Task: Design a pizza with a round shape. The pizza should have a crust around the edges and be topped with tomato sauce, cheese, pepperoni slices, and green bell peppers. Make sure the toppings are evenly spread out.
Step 388:
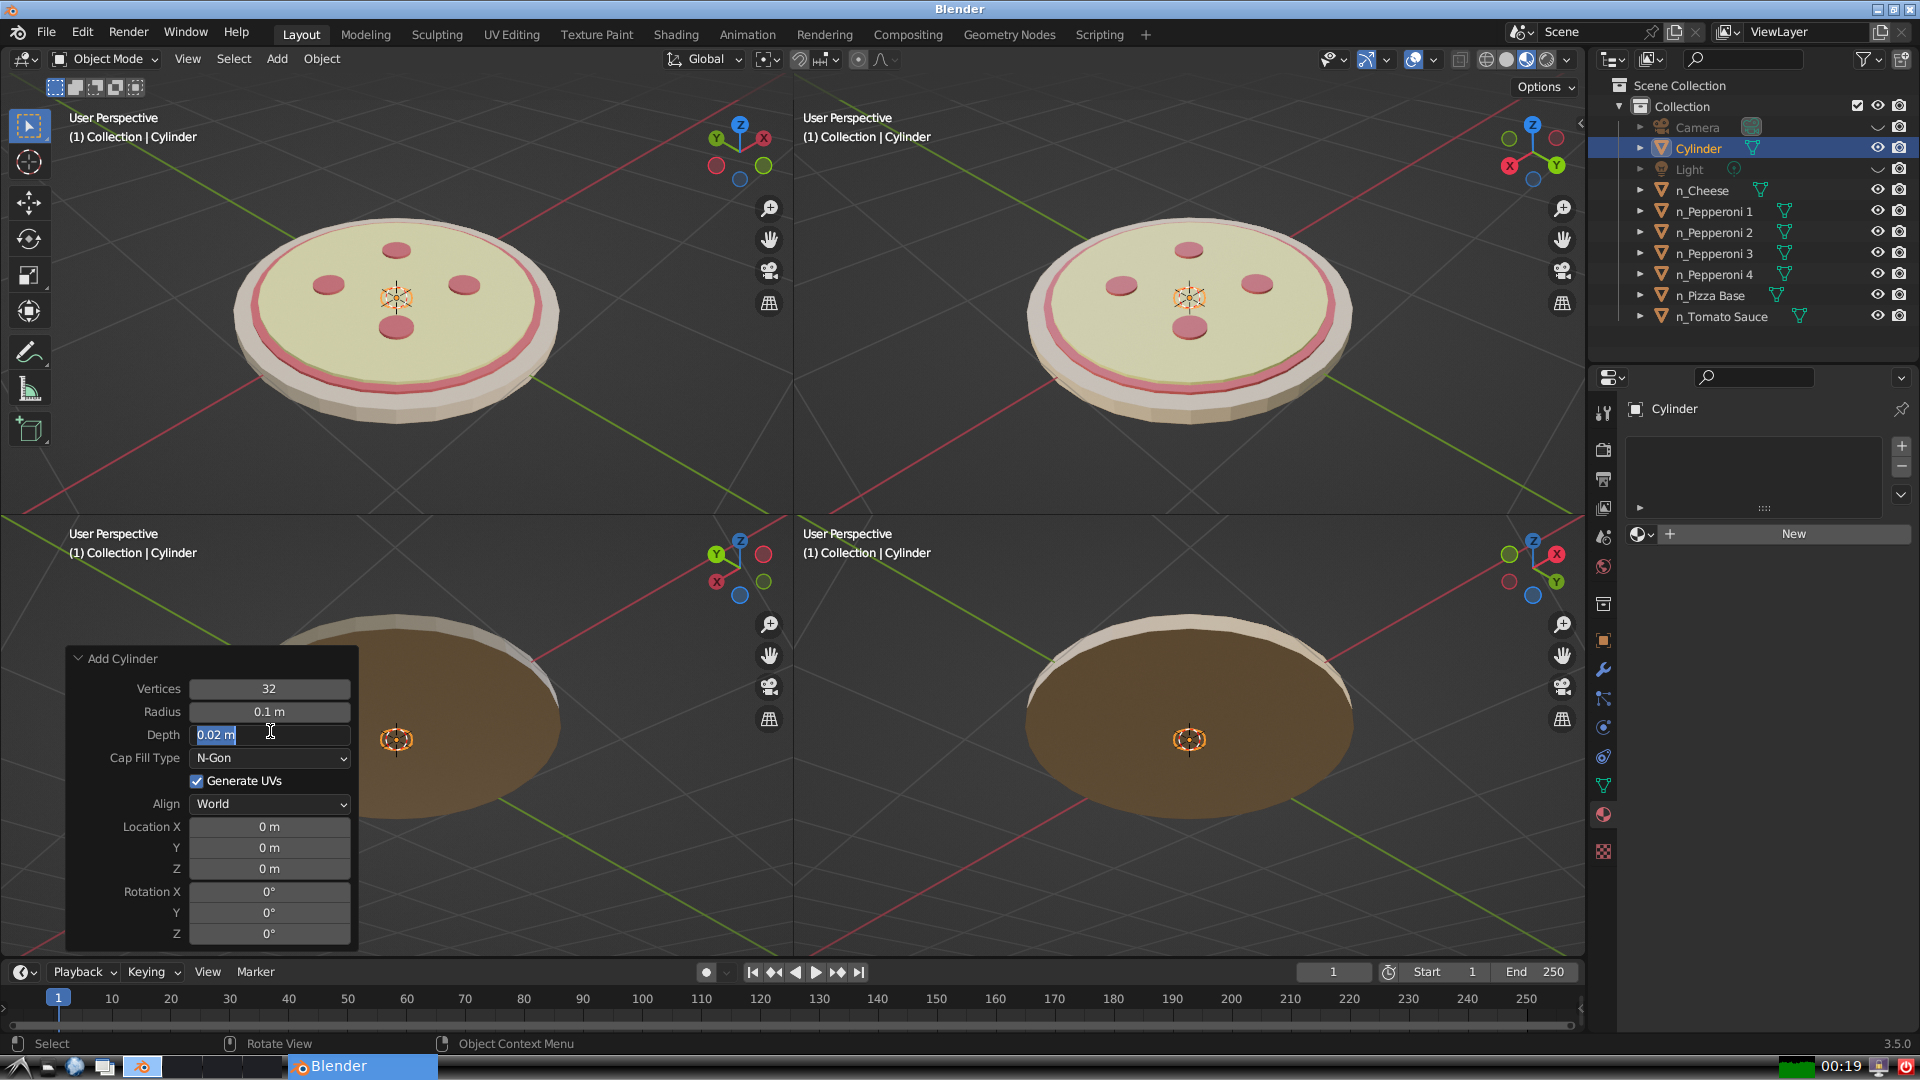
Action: input_text: 0.02